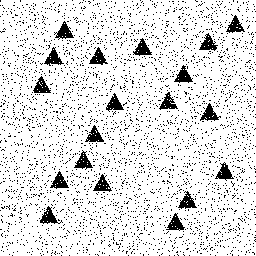
Squares: 0
Triangles: 19
Stars: 0
Total shapes: 19